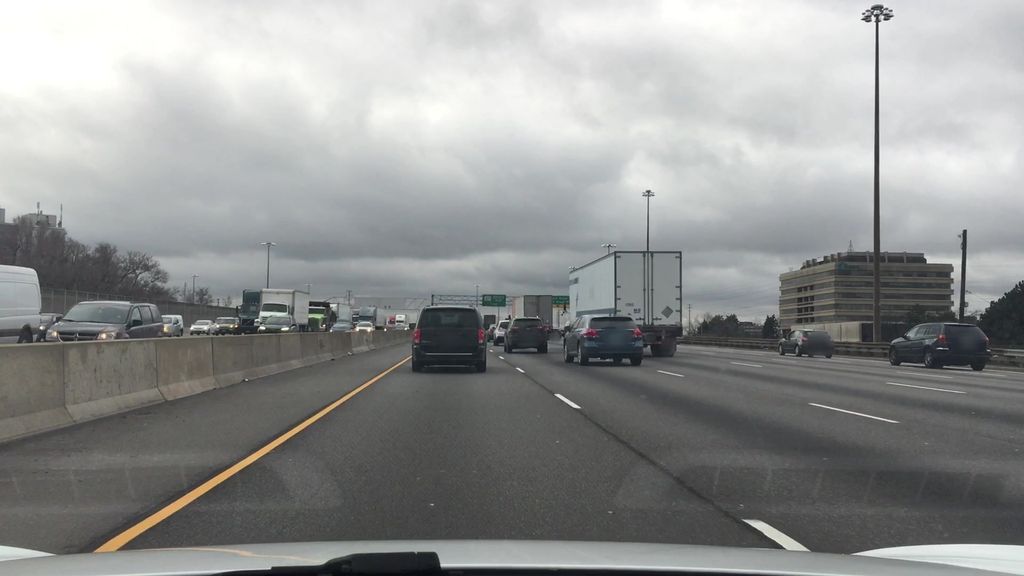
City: toronto